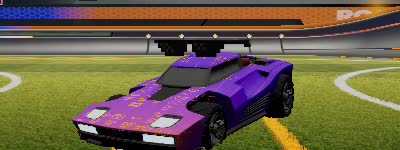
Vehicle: breakout